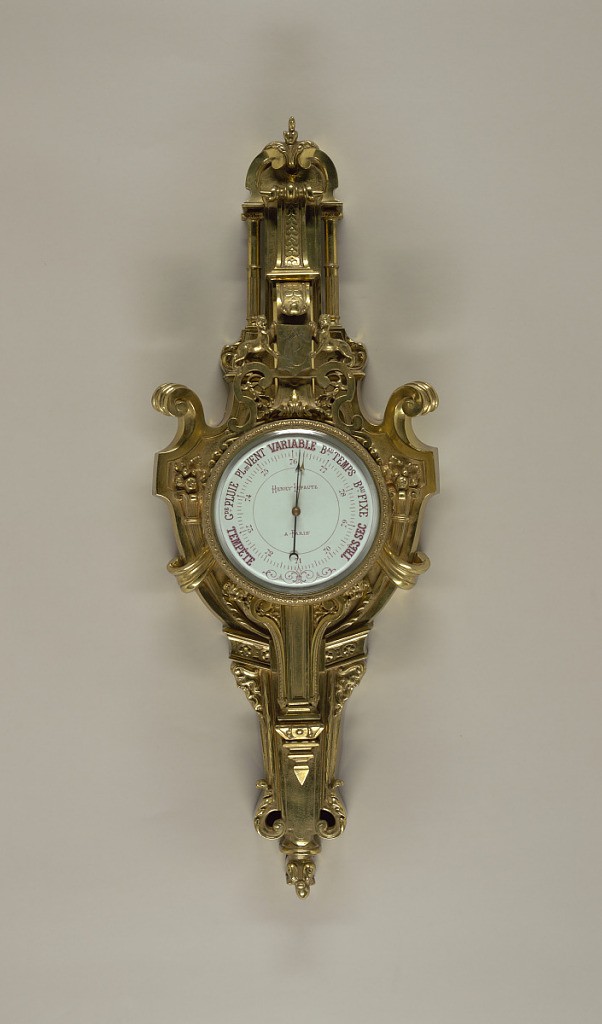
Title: Barometer
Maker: Henry Lepaute, French,
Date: late 19th century
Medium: Brass, metal, glass
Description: Barometer, with separate piece from the bottom of casing in box.